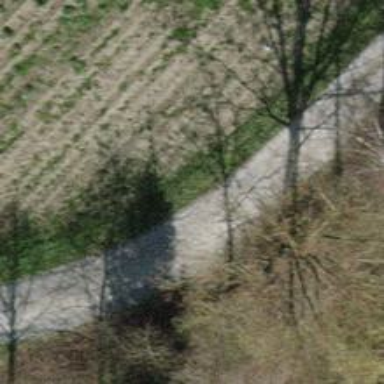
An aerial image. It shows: Grass track with grade5 track type.